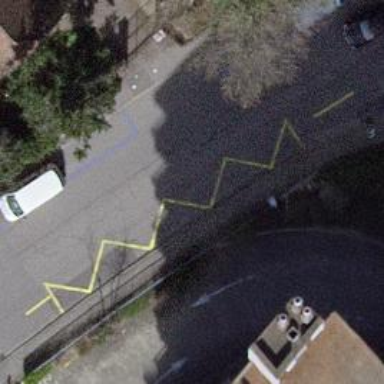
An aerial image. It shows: Bus stop along the road.